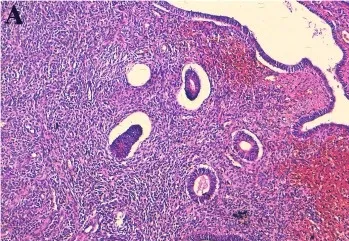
A; (Endometriosis): a focus of regular dilated endometrioid glands embedded in the tumor (Hematoxylin and eosin stain x 200).
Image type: pathology (h&e)